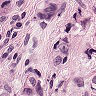
Metastatic tissue present: yes